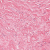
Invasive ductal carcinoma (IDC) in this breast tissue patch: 0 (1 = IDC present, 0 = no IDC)